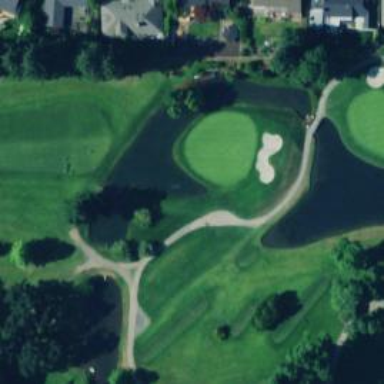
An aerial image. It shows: View of golf hole.